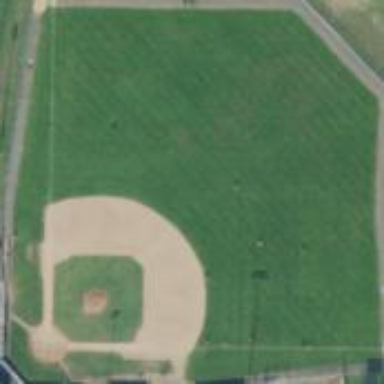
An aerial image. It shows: Baseball pitch for leisure land.